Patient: sex M, age 35
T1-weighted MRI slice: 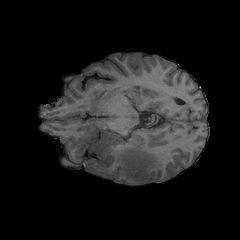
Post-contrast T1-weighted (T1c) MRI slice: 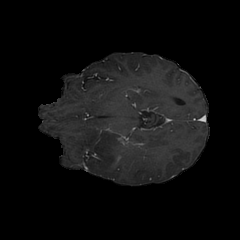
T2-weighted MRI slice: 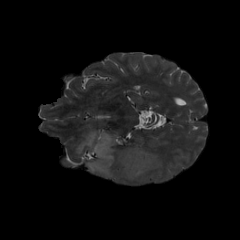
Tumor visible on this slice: yes
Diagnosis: Astrocytoma, IDH-mutant
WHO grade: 4